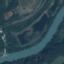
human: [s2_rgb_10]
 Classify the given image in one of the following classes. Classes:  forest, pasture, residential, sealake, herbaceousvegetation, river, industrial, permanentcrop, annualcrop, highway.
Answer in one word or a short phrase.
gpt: River